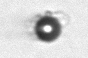
Label: bead